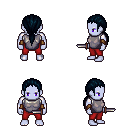
a pixel art fantasy rpg character, male body template, dark elf, purple skin, steel chest armor, red pants, raven ponytail hairstyle, leather bracers, dagger, four views (front, back, left, right), 2x2 character sprite sheet, small pixel art, hard edges, no anti-aliasing